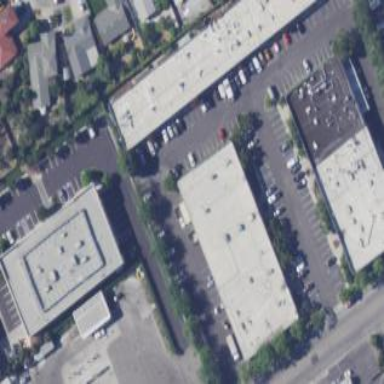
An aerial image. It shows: Office building.